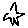
Label: star